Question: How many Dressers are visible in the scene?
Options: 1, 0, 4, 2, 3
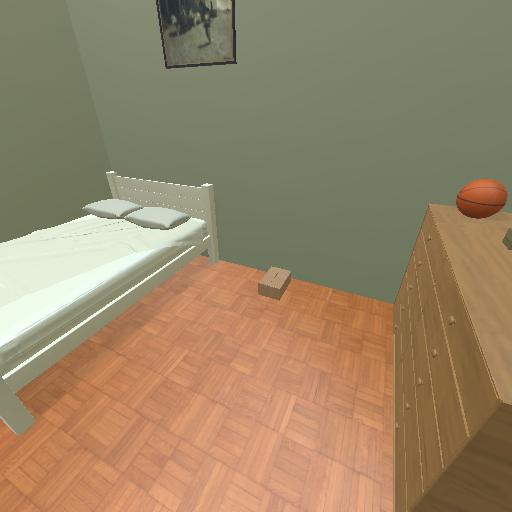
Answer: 1